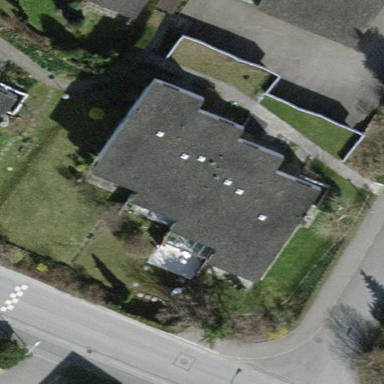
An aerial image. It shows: Building with flat roof.